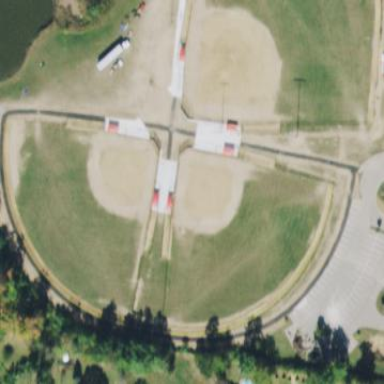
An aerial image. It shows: Baseball pitch for leisure and sports activities.